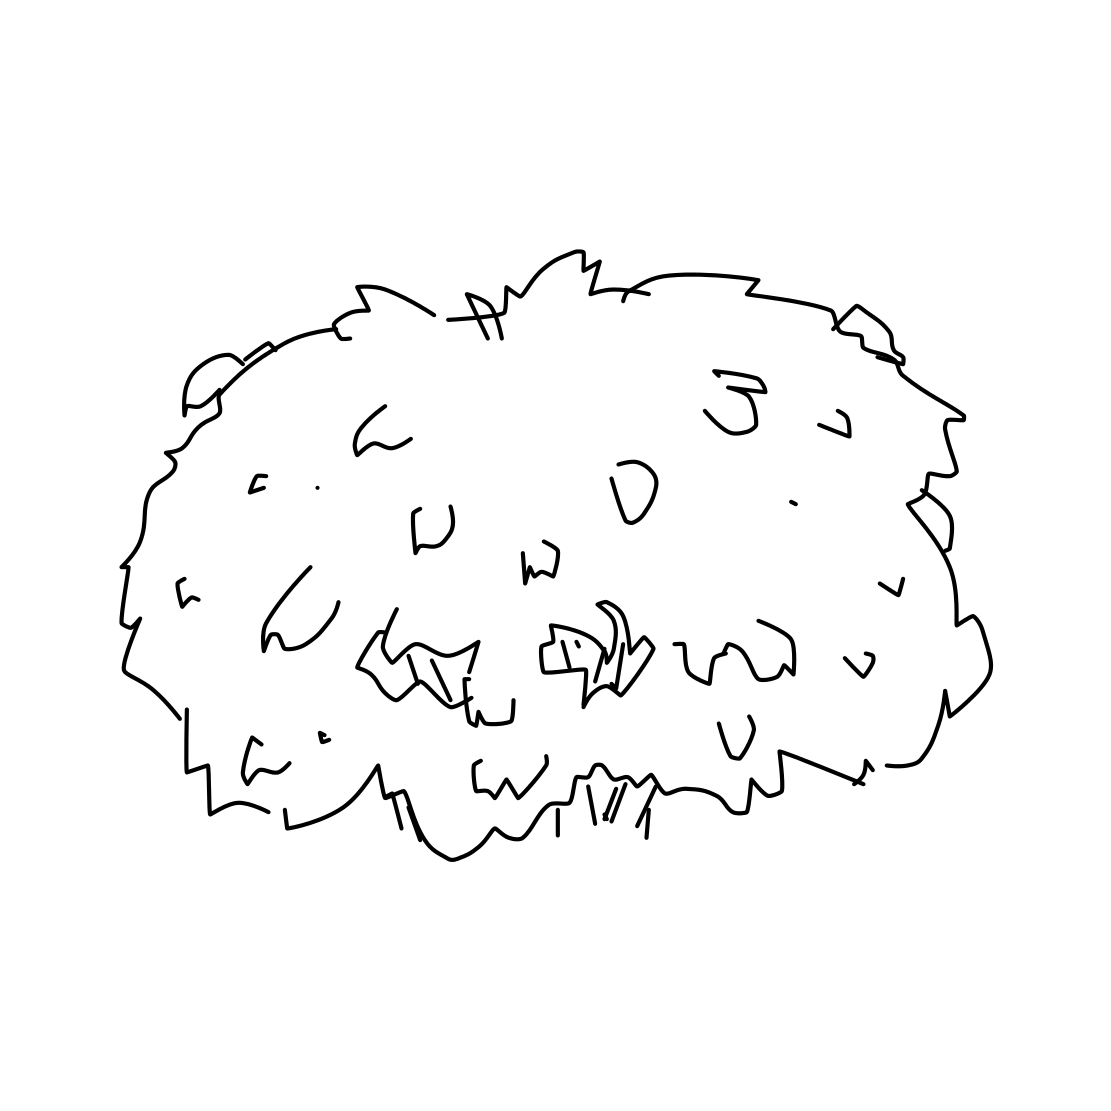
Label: bush